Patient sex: M
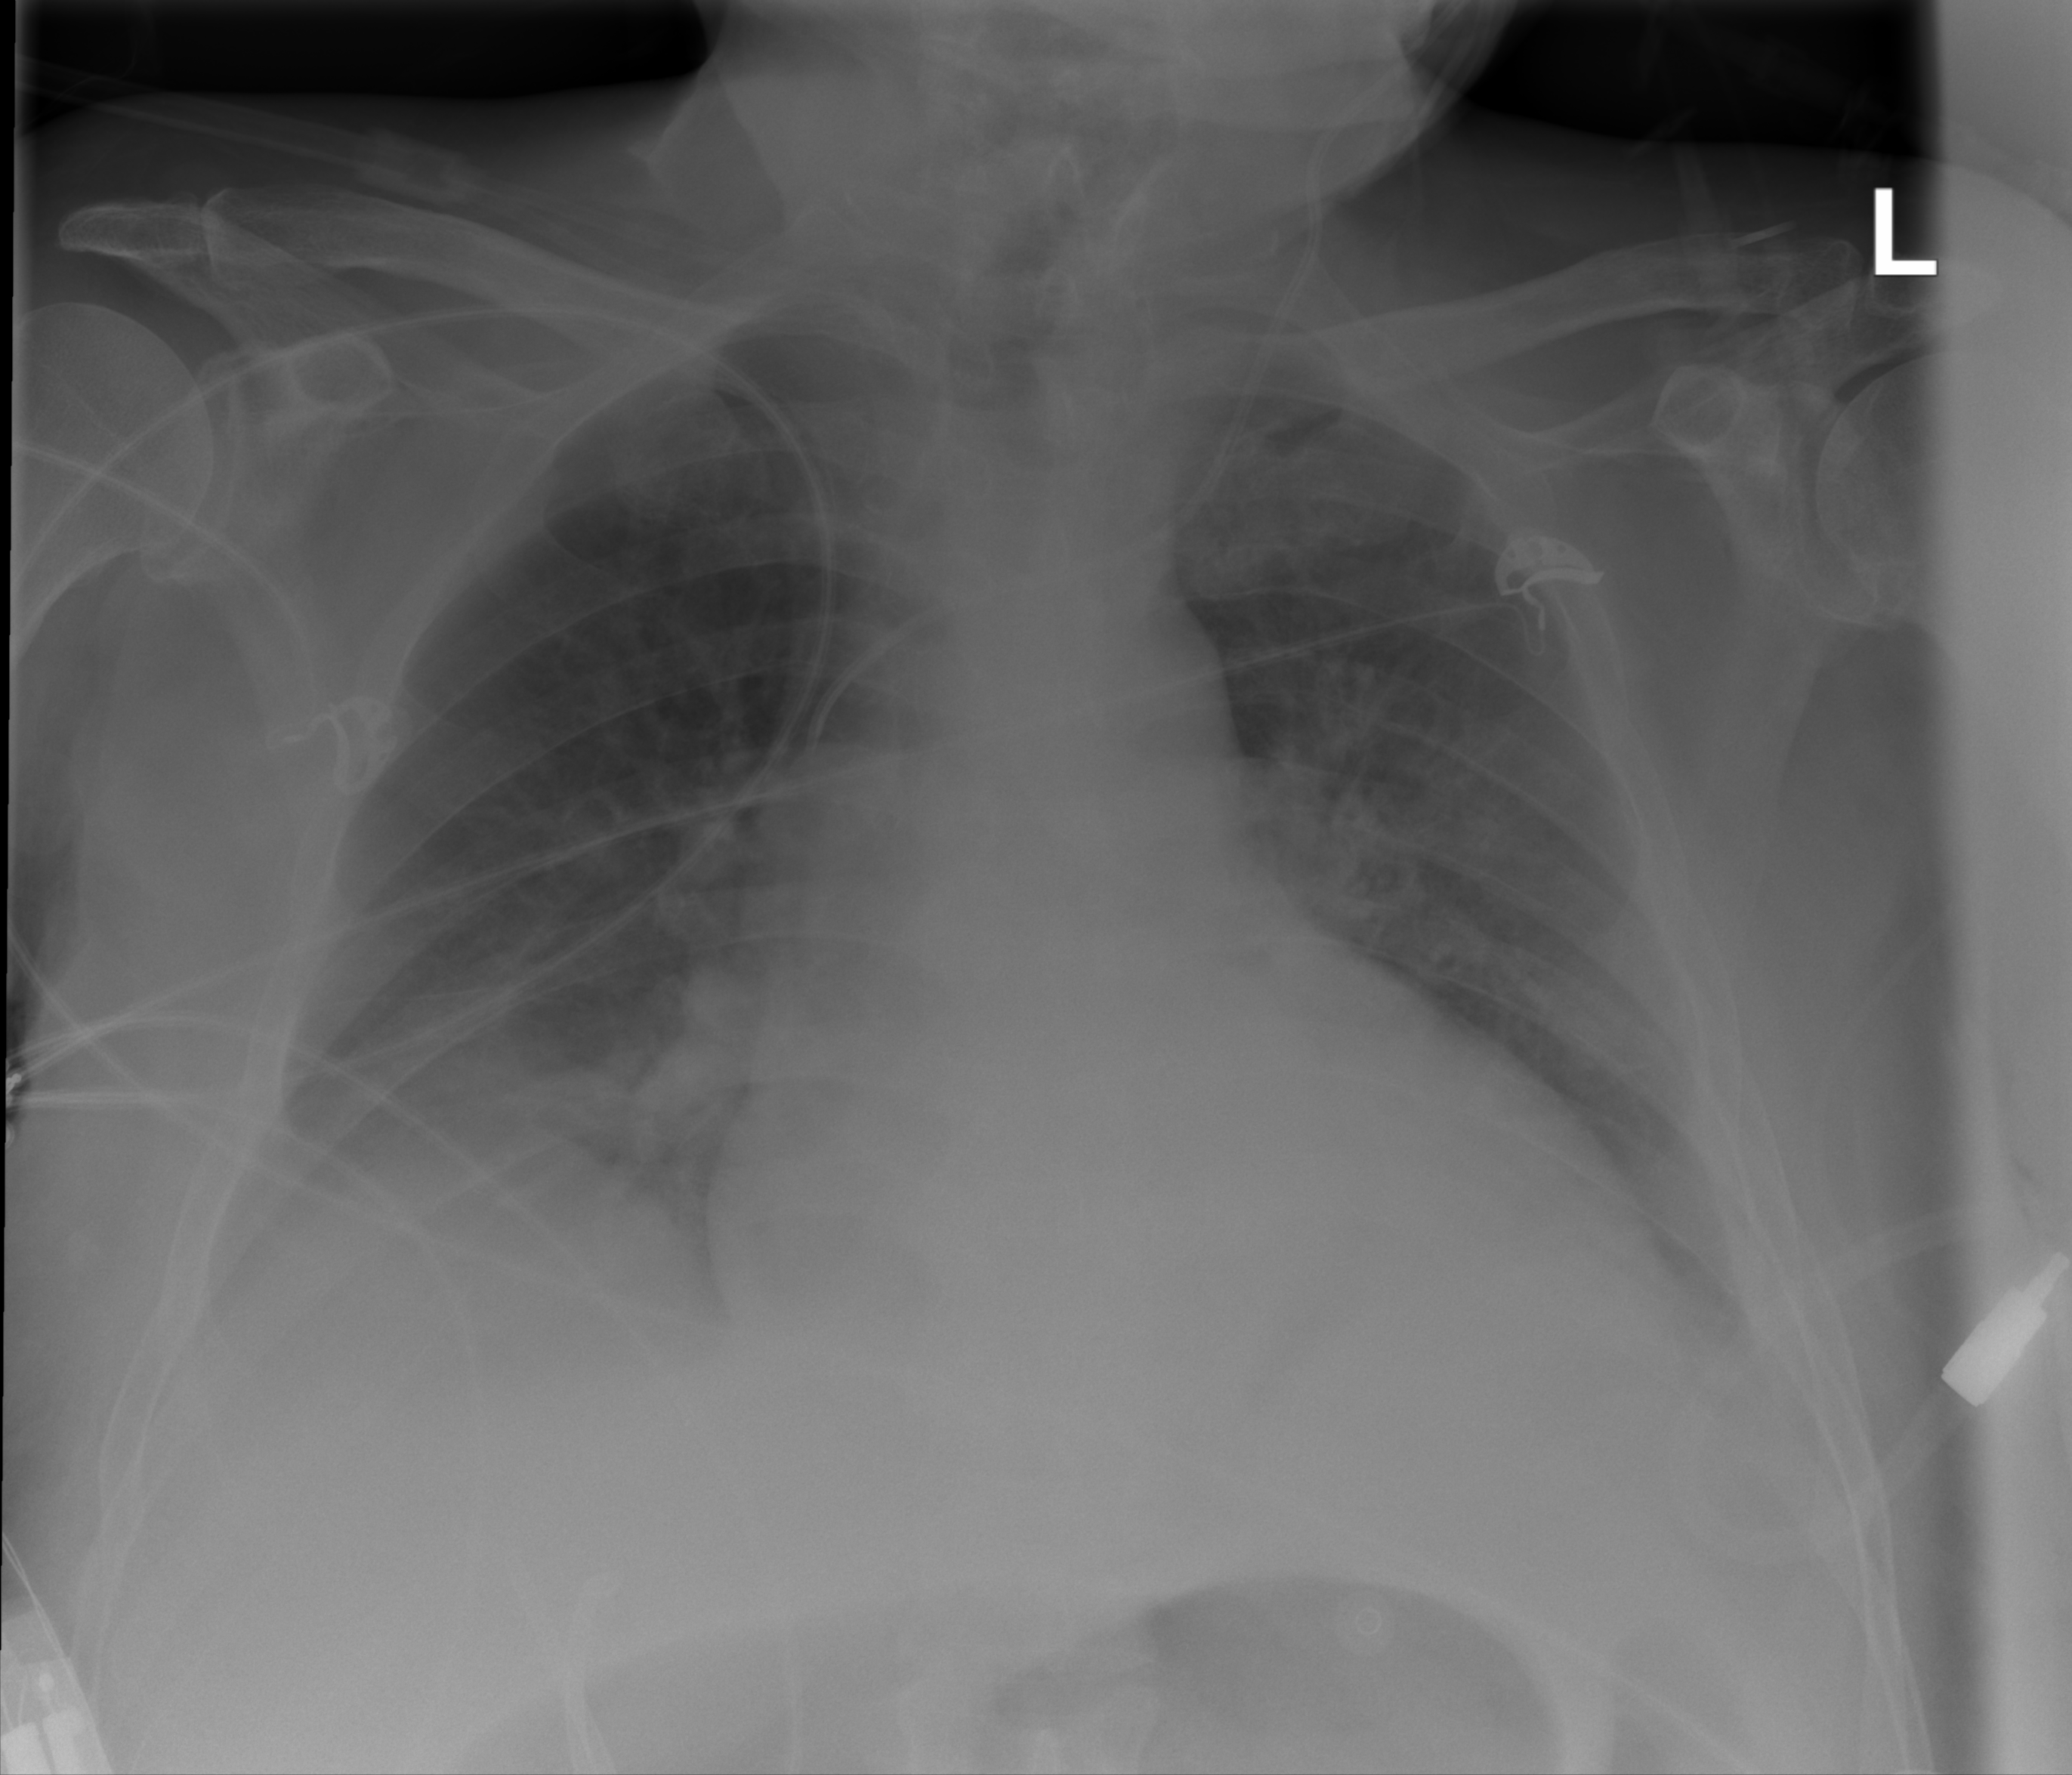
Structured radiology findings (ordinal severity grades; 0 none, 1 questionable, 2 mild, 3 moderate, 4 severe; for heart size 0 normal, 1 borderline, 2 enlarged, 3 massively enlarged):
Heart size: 2
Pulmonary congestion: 2
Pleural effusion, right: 2
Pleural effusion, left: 2
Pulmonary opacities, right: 2
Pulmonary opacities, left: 2
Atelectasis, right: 2
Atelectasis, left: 2